Question: Hi I have a problem with iPhone web app. The problem is that the website is moves under the statusbar when I add the app to to the home screen.
So for example my header block is not fully shown.
'''
<meta name="apple-mobile-web-app-capable" content="yes" />
<meta name="apple-mobile-web-app-status-bar-style" content="default" />
<meta name="viewport" content="width=device-width,initial-scale=1,user-scalable=no" />
'''
Here is the image showing the problem.

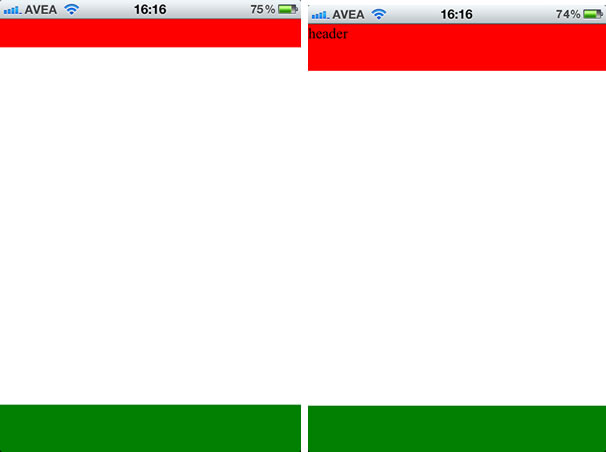
Answer: Try to change:
'''
<meta name="apple-mobile-web-app-status-bar-style" content="default" />
'''
into:
'''
<meta name="apple-mobile-web-app-status-bar-style" content="black" />
'''
I had the same problem where this was set to black-translucent and setting it to black removed the problem.